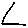
Label: triangle